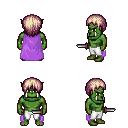
a pixel art fantasy rpg character, male body template, orc, green skin, lavender cape, white pants, white blonde plain hairstyle, dagger, four views (front, back, left, right), 2x2 character sprite sheet, small pixel art, hard edges, no anti-aliasing